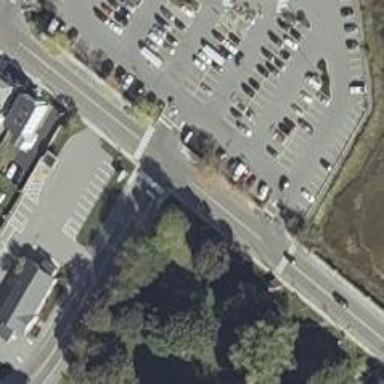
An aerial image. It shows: Pedestrian crossing with zebra markings on the footway.